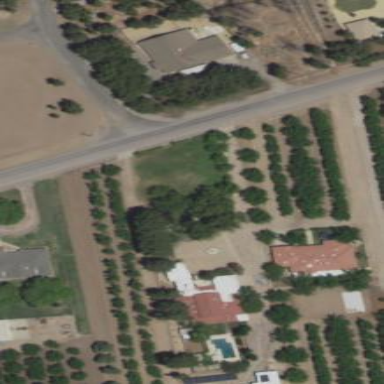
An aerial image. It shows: Orchard.